Question: I'm facing a problem with Bootstrap in my application. I'll try to be clear as much as I can :
I have 2 columns, in the first one I've got a table on the first half and a disqus comment system in the other half.
In the second column I simply have an other table on the first half. The second half is blank.
Here's a picture

The problem I'm facing actually is when I add comment in the disqus comment system, the second column (with the TABLE2) is going down because the disqus block is getting longer.
What I want is to let disqus sytem getting longer without affecting the location of TABLE2.
I simply want my TABLE2 to stay under my TABLE even if the disqus block is long.
here's the code :
'''
.row-fluid
%h2= "Title ..."
.span5
%table
%thead
%tr
%th= "test"
%th= "test"
%th= "test"
%th= "test"
%th= "test"
%th= "test"
%tbody
= render @something
.span6
#disqus_thread
:javascript
var disqus_shortname = 'test';
(function() {
var dsq = document.createElement('script'); dsq.type = 'text/javascript'; dsq.async = true;
dsq.src = '//' + disqus_shortname + '.disqus.com/embed.js';
(document.getElementsByTagName('head')[0] || document.getElementsByTagName('body')[0]).appendChild(dsq);
})();
.row-fluid
%h2= "test"
.span5
%table.table.table-striped#myTable2.tablesorter
%thead
%tr
%th= "test"
%th= "test"
%th= "test"
%th= "test"
%th= "test"
%th= "test"
%tbody
= render @something
'''
I hope I made it clear.
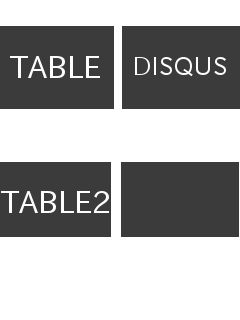
Answer: Rearrange your html structure as follows:
'''
<!-- Main Wrapper -->
<div class='row-fluid'>
<!-- Table Structure Wrapper -->
<div class='span5'>
<h2>Table 1</h2>
<table>
</table>
<h2>Table 2</h2>
<table>
</table>
</div>
<!-- DISQUs Comments wrapper -->
<div class='span6'>
</div>
</div>
'''
You can use CSS to manage the required spacing between tables and other stuffs.